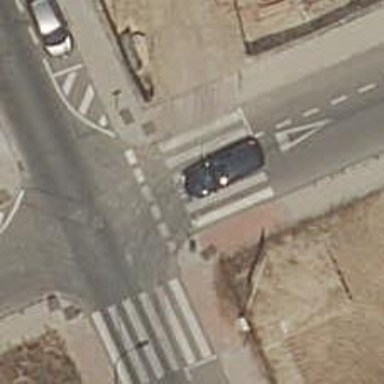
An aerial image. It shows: Uncontrolled crossing on the road.